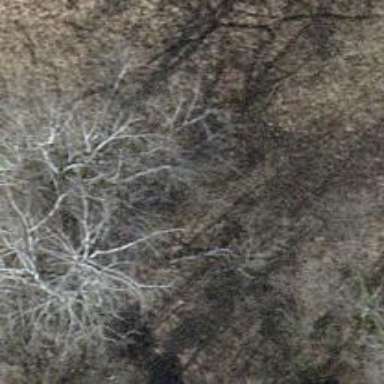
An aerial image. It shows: Single tag "natural: tree."